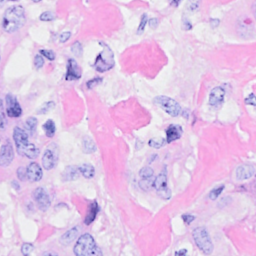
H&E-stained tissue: Breast